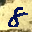
Label: 8